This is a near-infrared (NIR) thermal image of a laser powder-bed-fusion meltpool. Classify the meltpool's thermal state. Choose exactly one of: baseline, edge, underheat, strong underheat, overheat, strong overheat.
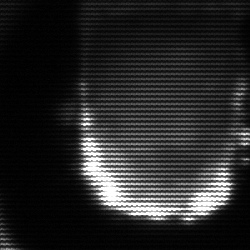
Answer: baseline